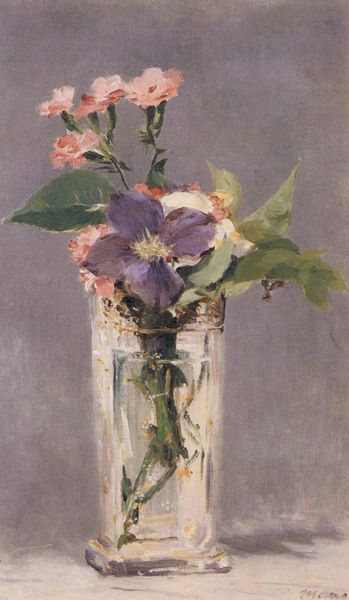
Titel: Oeillets et clématites dans un vase de cristal
Künstler: Édouard Manet
Standort: Paris
Institution: Musée d'Orsay
Schlagwörter: blau, blätter, fuß, gemälde, schatten, wasser, aquarell, grün, impressionismus, ausschnitt, blume, blumen, bunt, glas, grau, hell, hintergrund, licht, pastell, weiss, blüte, blüten, gras, rosen, rot, malerei, wand, signatur, ast, kalt, stamm, blatt, rosa, krug, stilleben, stillleben, vase, farbig, ruhe, blumenvase, studie, lila, violett, klein, signiert, dekoration, floral, manet, strauss, transparent, flieder, blumenstrauss, stiel, stile, vier, penis, unterschrift, glasvase, stengel, violet, heiter, lilie, nelke, stängel, leben, verwischt, dornen, durchsichtig, hochkant, veilchen, taubengrau, fröhlich, nelken, goldrand, kristallglas, fragil, lol, feldblumen, vorzeichnung, grasgrün, brechung, anemone, kapuzinerkresse, grauer hintergrund, clematis, getrübt, silberrand, stängek, kirschzweig, vasenstück, sensibel, blattgrau